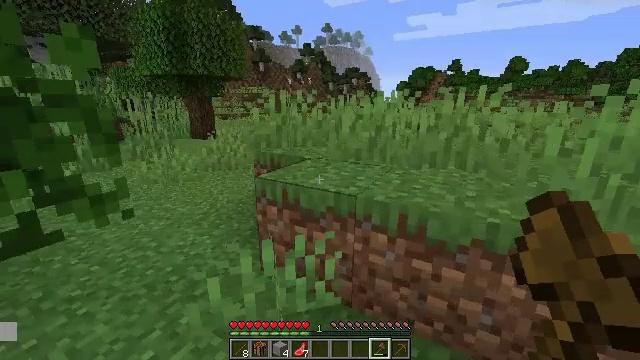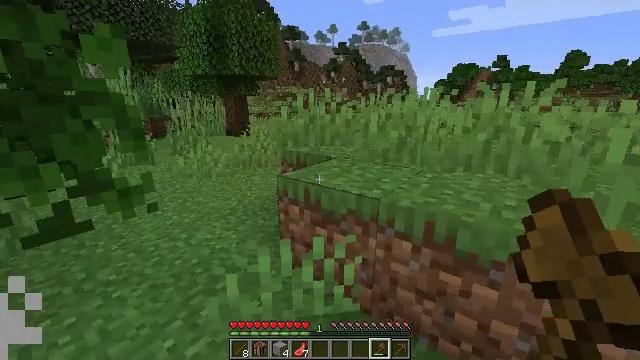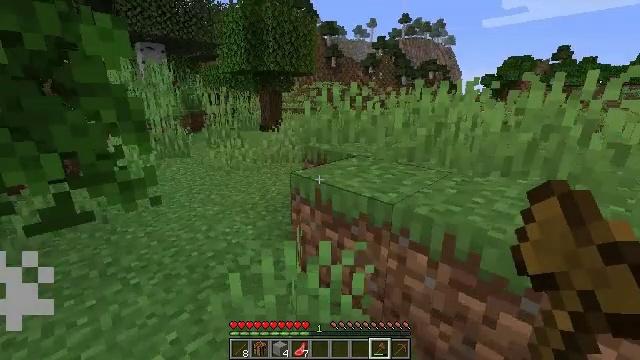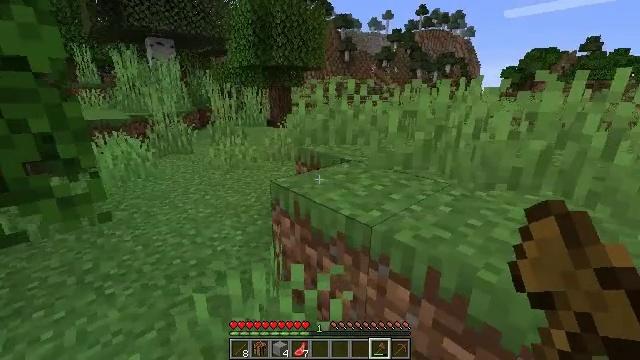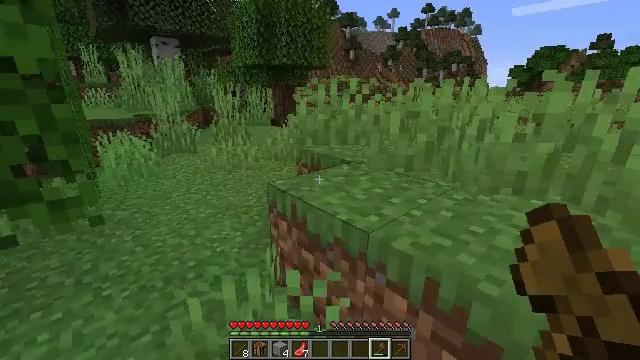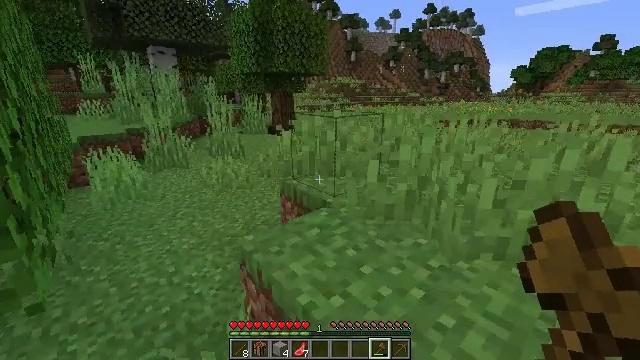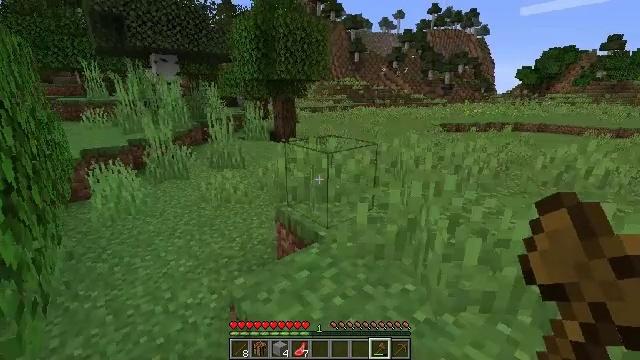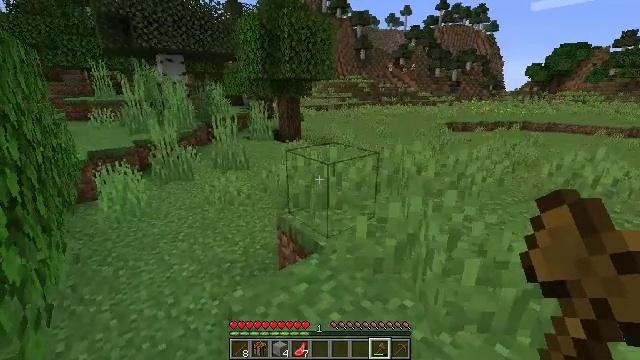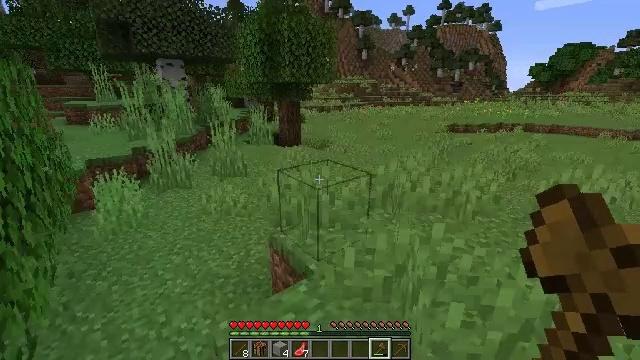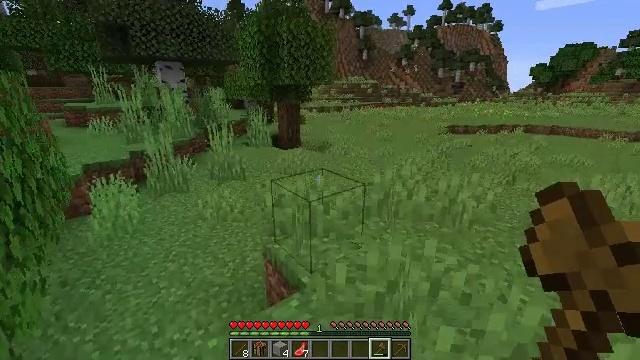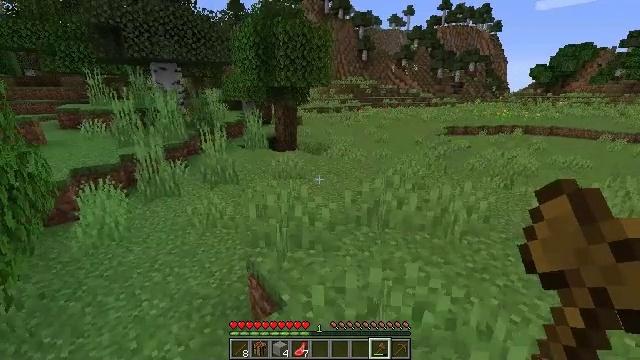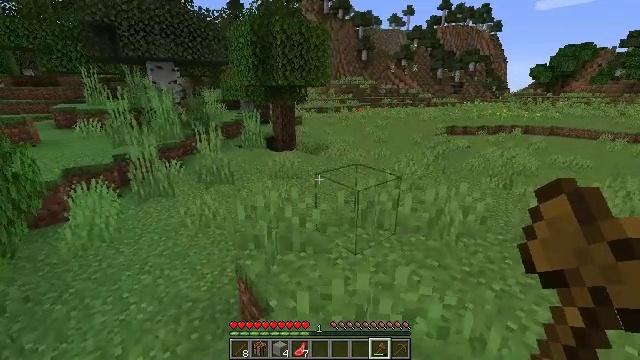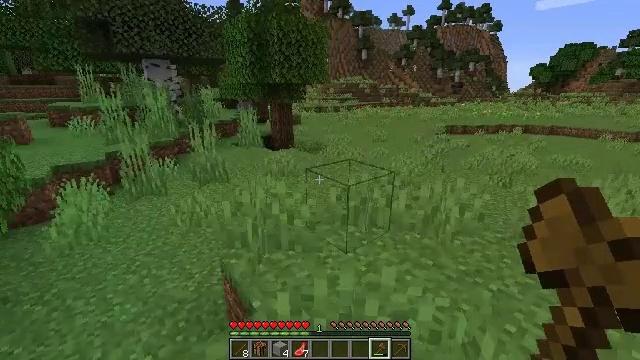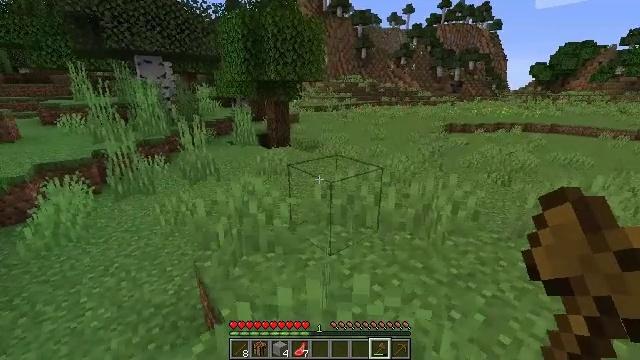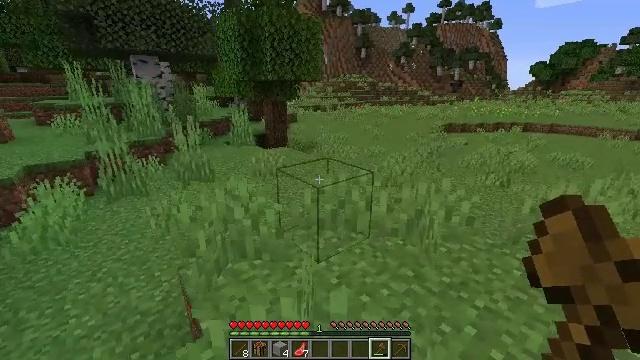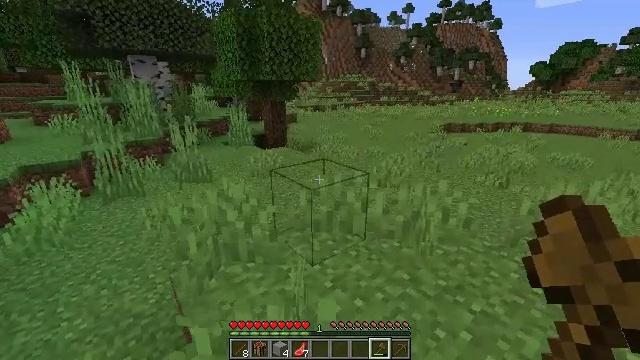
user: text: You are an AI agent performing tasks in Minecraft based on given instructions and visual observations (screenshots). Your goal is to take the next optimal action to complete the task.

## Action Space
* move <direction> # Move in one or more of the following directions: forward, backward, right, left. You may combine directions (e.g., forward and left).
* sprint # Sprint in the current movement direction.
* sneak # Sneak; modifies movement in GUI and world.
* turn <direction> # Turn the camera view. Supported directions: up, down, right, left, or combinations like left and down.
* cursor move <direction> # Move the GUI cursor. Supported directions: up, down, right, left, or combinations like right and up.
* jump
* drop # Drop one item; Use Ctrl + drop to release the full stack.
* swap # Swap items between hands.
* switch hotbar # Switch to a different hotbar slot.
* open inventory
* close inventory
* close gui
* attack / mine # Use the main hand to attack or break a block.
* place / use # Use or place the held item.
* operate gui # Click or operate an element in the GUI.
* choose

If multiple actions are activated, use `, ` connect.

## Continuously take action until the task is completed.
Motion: motion action
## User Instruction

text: Dig up the grass block for dirt.
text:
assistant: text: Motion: move forward and move right, turn left
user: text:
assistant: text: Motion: move forward and move right, turn left
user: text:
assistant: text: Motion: move forward and move right, turn left
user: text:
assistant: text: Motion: move forward and move right, turn left
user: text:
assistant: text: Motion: move forward and move right, jump
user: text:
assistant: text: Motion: move forward and move right, jump
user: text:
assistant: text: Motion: move forward and move right, turn left, jump
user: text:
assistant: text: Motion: move forward and move right, jump
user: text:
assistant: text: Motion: move forward and move right
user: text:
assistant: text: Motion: move forward and move right
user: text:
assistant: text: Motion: move forward and move right
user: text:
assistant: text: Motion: move forward and move right
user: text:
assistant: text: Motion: move right
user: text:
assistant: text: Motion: no_op
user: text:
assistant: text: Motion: no_op
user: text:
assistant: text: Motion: no_op
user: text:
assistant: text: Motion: no_op
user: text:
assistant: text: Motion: no_op
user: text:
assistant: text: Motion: move forward
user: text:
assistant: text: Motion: move forward
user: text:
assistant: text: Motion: move forward, turn right and up
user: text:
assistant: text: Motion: turn right and up
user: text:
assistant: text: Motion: move forward, turn right and up
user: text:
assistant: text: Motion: move forward
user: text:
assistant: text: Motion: move forward and move right
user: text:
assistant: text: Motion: move forward and move right
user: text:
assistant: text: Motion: move forward and move right
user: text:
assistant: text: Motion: move forward and move right
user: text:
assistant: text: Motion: move forward and move right
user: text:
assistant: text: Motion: move forward and move right